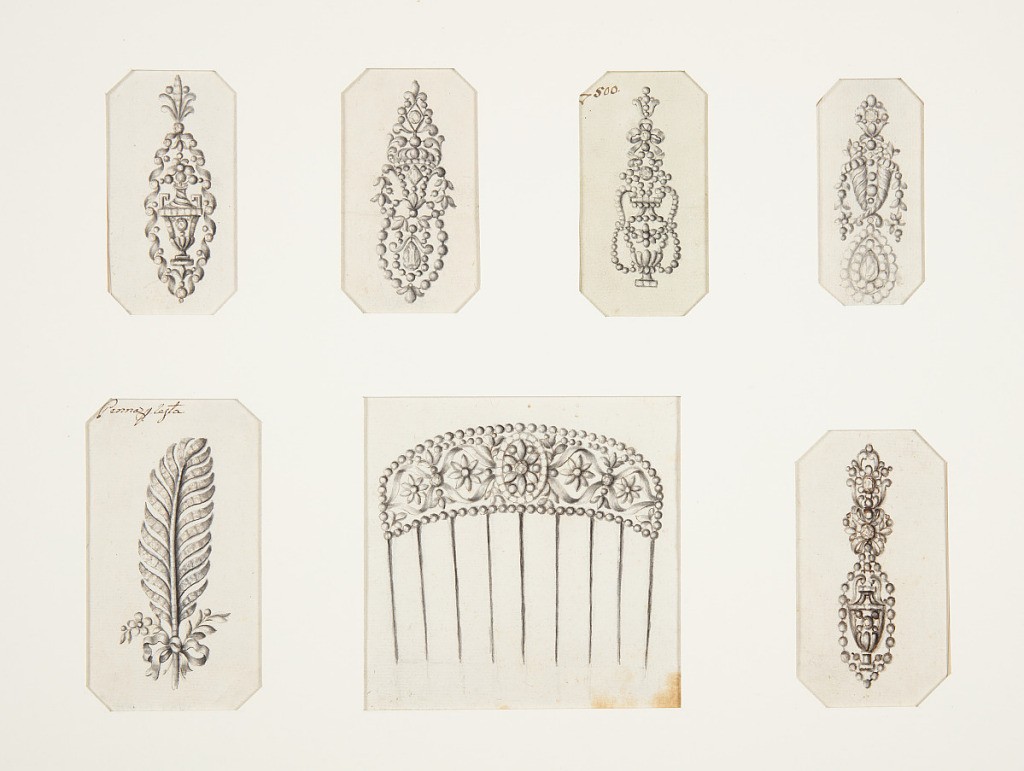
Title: Design for a Comb
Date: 1820–30
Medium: Pen and sepia ink, brush and gray watercolor on paper
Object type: Drawing
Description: Design for a hair comb. The cresting is framed by a row of beads. In the center, a blossom framed by a circle. Springing from it are laterally two scrolls of ribbons, fastened at their joining points by diamonds. Inside the ovals is a blossom. Bevelled corners.